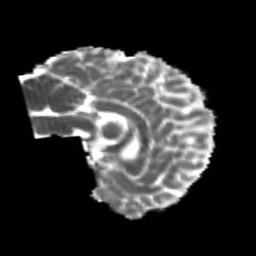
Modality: MD
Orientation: sagittal
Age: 20
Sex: male
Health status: healthy
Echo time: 0.074 s